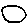
Label: circle